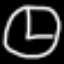
Label: clock